Question: i'm starter in jqGrid. i have 4 feild , 'Id','Name','Date' and 'Age'. i Want when user click in icon search and appear search box when select 'Date' item for search Now Appear one textBox for user enter your date, but i want Appear two textBox for user enter 'FromDate' and 'ToDate'.like this form

please help me. thanks All
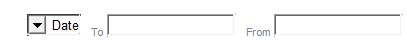
Answer: User beforeShowForm event and add whatever you want like this..
'''
beforeShowForm: function (form) {
$("#Location").empty();
$("#Location").append("<option value='0'>--Select--</option>");
$("#Area").empty();
$("#Area").append("<option value='0'>--Select--</option>");
}
'''